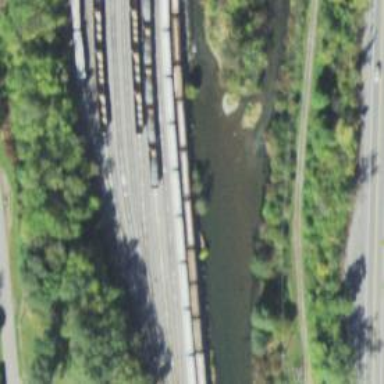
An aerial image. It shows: Railway yard in service.